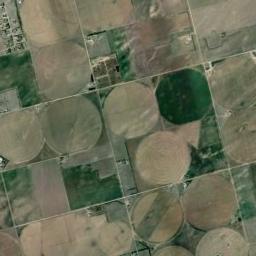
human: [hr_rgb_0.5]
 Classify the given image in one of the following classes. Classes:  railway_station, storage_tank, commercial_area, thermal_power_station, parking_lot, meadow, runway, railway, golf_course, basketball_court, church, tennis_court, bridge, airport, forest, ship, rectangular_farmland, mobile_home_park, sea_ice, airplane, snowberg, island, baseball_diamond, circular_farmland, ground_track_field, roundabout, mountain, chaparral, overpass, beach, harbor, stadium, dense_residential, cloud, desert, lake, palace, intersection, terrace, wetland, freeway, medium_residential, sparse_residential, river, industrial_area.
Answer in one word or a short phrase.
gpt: circular_farmland